Question: I Have a student data table that has been inner join with the grade table, but I want the output value merge to be one that has been calculated for the total value
'''
SELECT student.id as id_student, student.Name, grade.id as id_grade, grade.sains, grade.math
FROM student
INNER JOIN grade ON student.id = grade.id_student
WHERE student.id = 28
'''

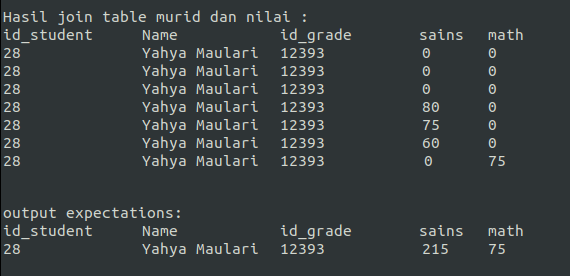
Answer: Just group by 'id_student' and use the 'SUM' aggregate on the columns you want to total
> from that set its hard to see where 'id_grade' comes into this, more information on the schema would be helpful
'''
SELECT student.id as id_student, student.Name, SUM(grade.sains) as sains, SUM(grade.math) as math
FROM student
INNER JOIN grade ON student.id = grade.id_student
GROUP BY student.id
WHERE student.id = 28
'''